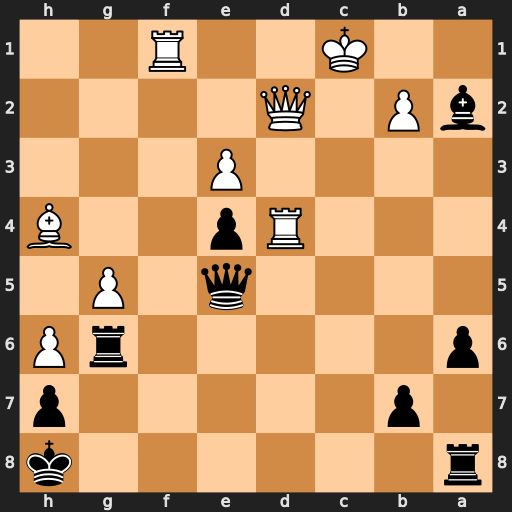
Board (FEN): r6k/1p5p/p5rP/4q1P1/3Rp2B/4P3/bP1Q4/2K2R2
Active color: b
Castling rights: -
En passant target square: -
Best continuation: Rc6+ Kd1 Bb3+ Ke1 Qc7 Rf4 Rc1+ Kf2 Rc2